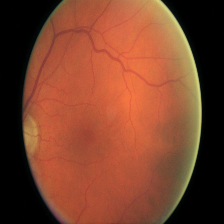
Diabetic retinopathy grade: Moderate